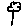
Label: flower